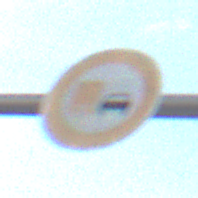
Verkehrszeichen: UeberholverbotKraftfahrzeuge
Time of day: SunriseSunset
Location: Outdoor (Nature)
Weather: PartlyCloudy
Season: NotSpecified
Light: Natural